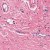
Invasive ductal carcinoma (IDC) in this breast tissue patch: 0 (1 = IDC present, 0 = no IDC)